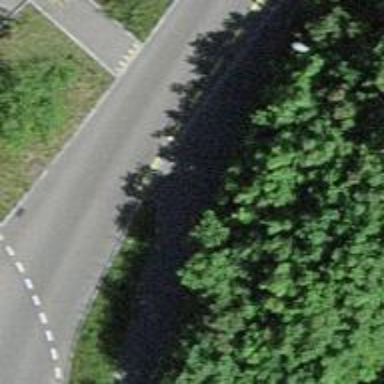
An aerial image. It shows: Tertiary road with asphalt surface.